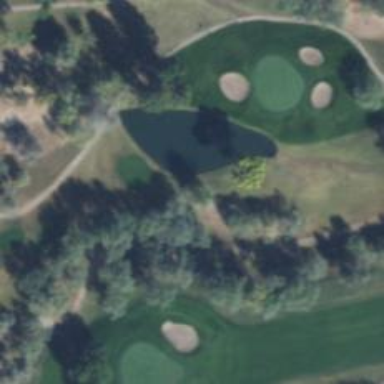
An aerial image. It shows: Path for both road and golf.